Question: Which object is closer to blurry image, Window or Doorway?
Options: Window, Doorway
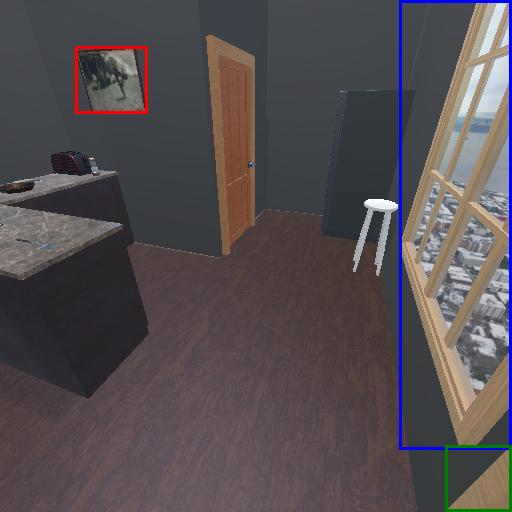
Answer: Window